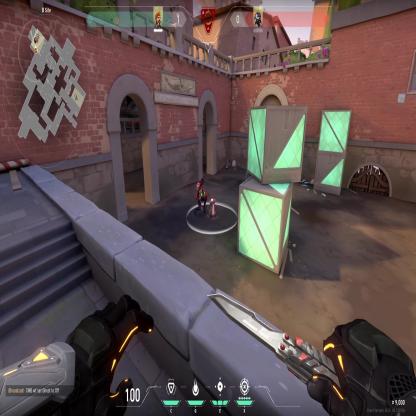
Label: planted spike ; enemy